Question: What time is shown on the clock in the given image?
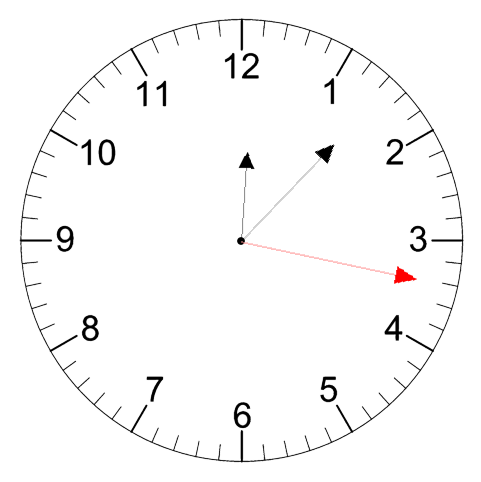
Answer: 12:07:17